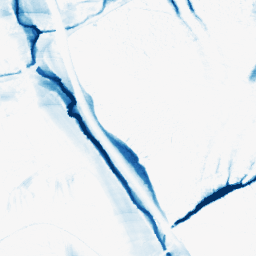
Category: morphological
Decomposition family: morphological_ellipse
Decomposition parameters: operation: closing
width: 10
height: 50
Upsampling method: regularized
Upsampling parameters: scale: 4
lambda_reg: 0.01
Upsampling scale: 4